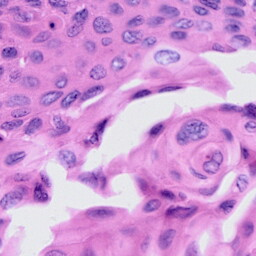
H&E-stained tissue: Cervix